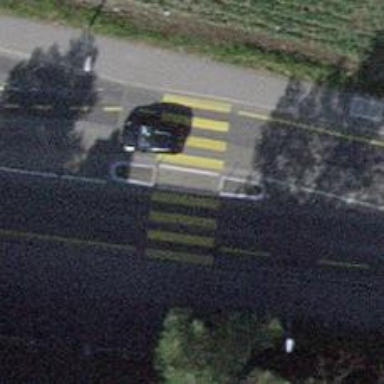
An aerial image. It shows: Zebra crossing with pedestrian island.